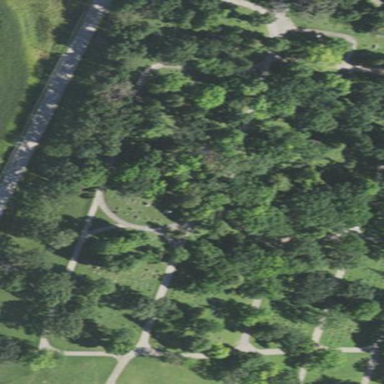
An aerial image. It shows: Cemetery.